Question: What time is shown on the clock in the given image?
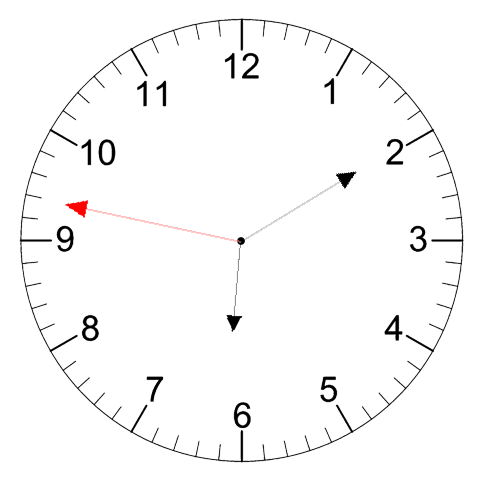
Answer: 06:09:47